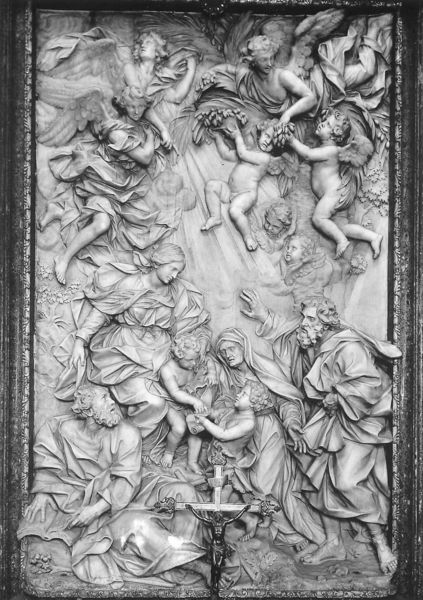
Titel: Die Heilige Familie
Künstler: Domenico Guidi
Standort: Rom, S. Agnese in Agone (EU - I - Latium)
Schlagwörter: flügel, gott, himmel, mann, umhang, frauen, menschen, licht, marmor, männer, bart, rahmen, stein, bild, gewand, kind, engel, trauben, relief, figuren, bronze, foto, lichtstrahl, greis, kreuz, religion, strahlen, schwarzweiß, altar, jesus, kreuzigung, kruzifix, putten, maria, putti, fot, josef, wandrelief, enegl, luse, sdkdsfghs